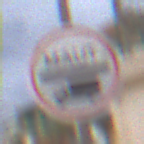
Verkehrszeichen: Mautpflicht
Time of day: Midday
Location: Outdoor (Urban)
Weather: Overcast
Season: NotSpecified
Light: Natural